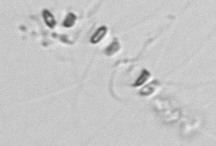
Label: Chaetoceros_socialis